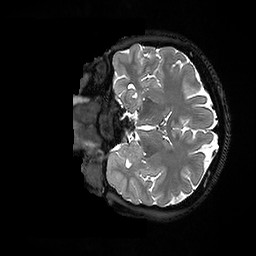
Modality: T2w
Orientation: coronal
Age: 23
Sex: female
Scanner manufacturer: ge
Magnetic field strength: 3 T
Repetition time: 3.202 s
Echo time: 0.06568 s